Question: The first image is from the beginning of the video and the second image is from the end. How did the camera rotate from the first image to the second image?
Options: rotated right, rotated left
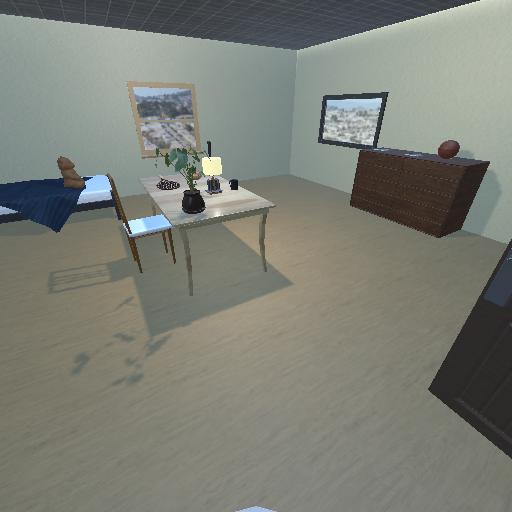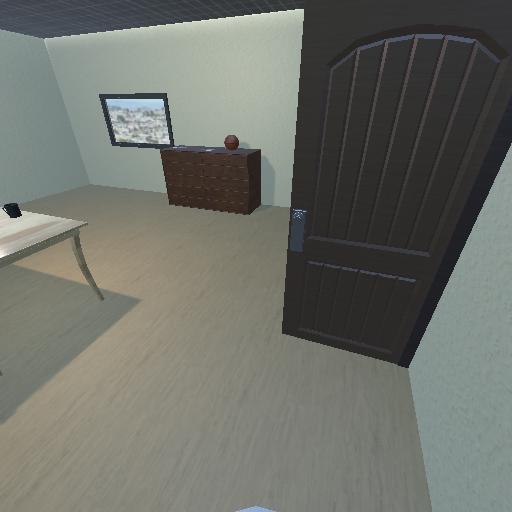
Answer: rotated right